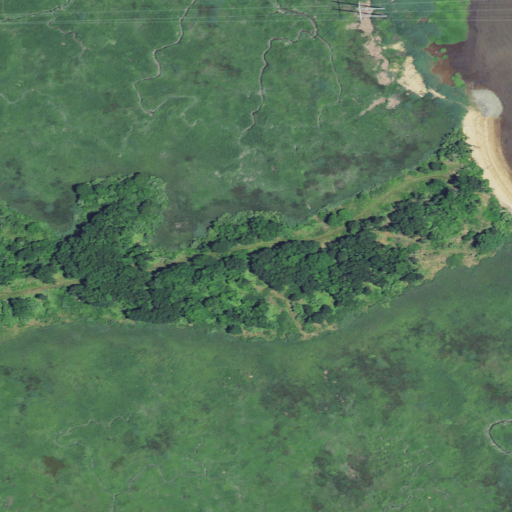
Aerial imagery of island in Delaware named The Island containing herbaceous wetlands and woody wetlands